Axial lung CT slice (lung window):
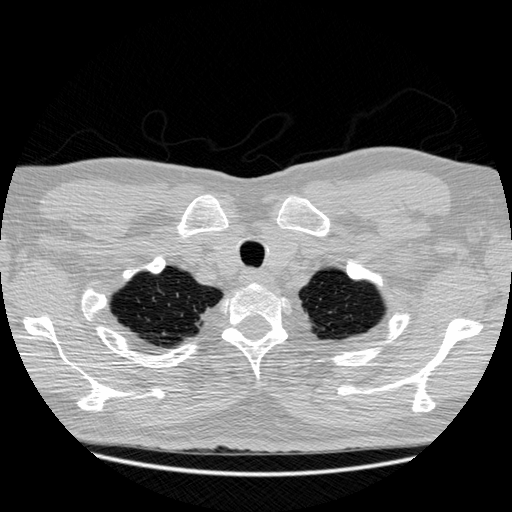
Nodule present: no